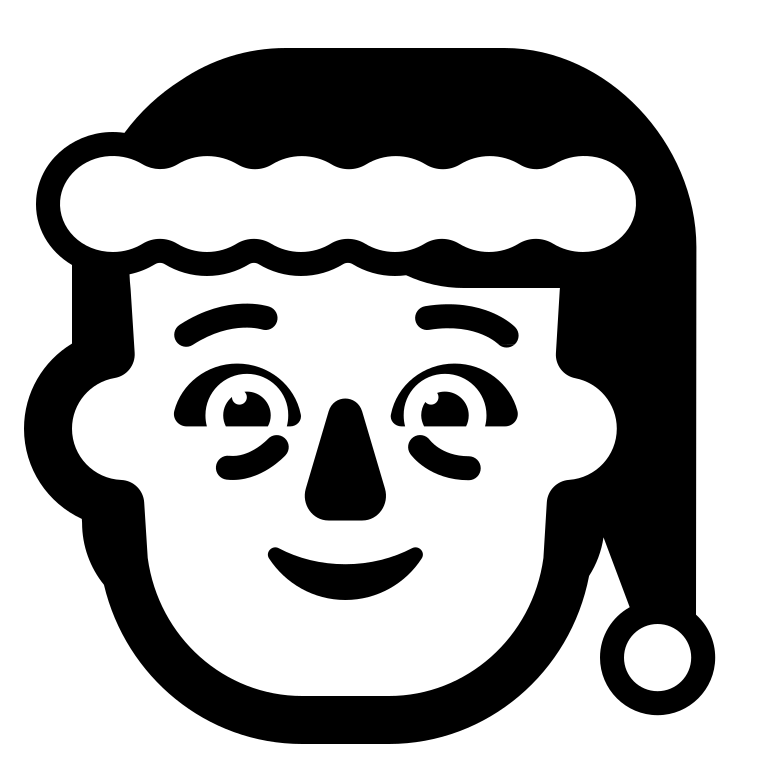
mx claus high contrast default